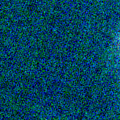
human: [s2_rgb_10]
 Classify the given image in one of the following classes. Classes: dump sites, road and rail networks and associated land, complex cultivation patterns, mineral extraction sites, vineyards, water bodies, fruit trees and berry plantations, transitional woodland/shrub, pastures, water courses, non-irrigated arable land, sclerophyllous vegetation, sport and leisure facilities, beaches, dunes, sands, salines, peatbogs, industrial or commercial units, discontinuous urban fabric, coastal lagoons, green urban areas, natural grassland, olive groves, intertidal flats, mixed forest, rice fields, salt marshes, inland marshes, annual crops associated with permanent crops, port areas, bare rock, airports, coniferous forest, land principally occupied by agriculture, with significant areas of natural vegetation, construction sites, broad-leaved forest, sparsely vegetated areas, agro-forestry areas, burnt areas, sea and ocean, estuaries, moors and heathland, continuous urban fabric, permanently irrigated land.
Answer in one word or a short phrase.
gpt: sea and ocean